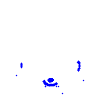
Particle: electron